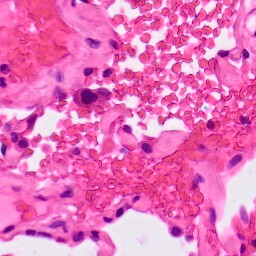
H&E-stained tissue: Lung